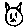
Label: cat